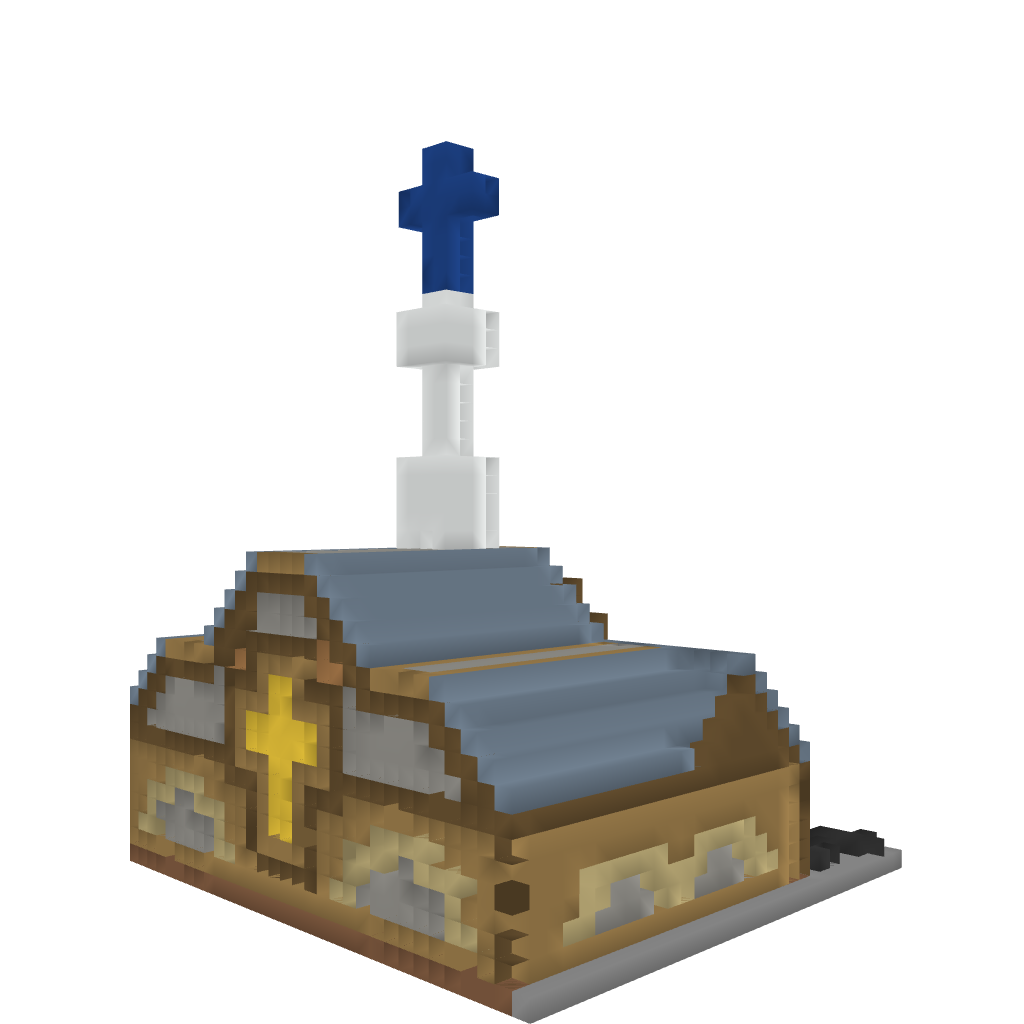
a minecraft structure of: Church